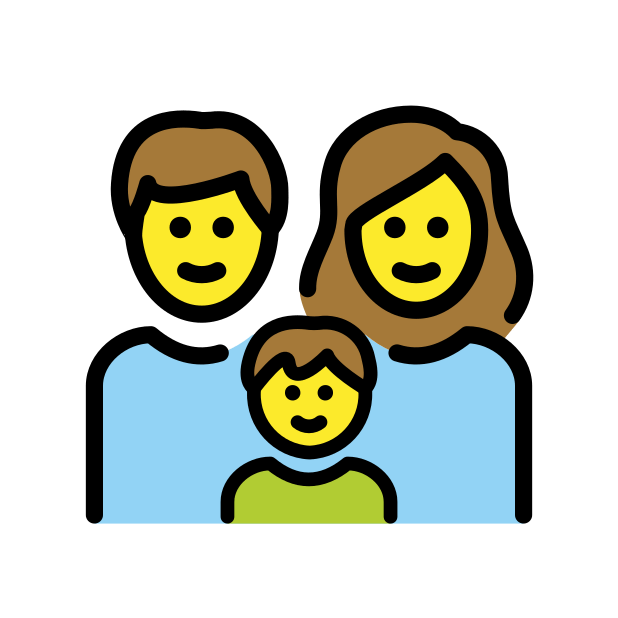
family: man, woman, boy